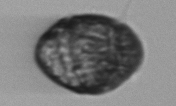
Label: Margalefidinium